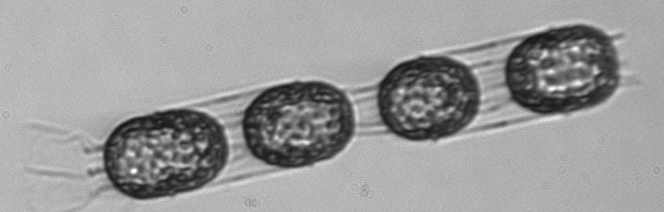
Label: Stephanopyxis